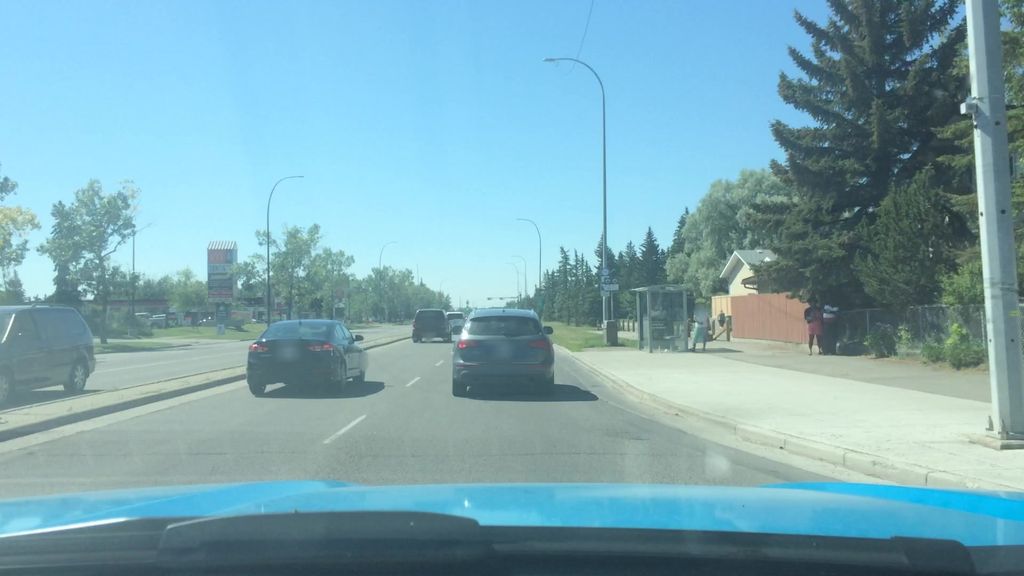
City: calgary